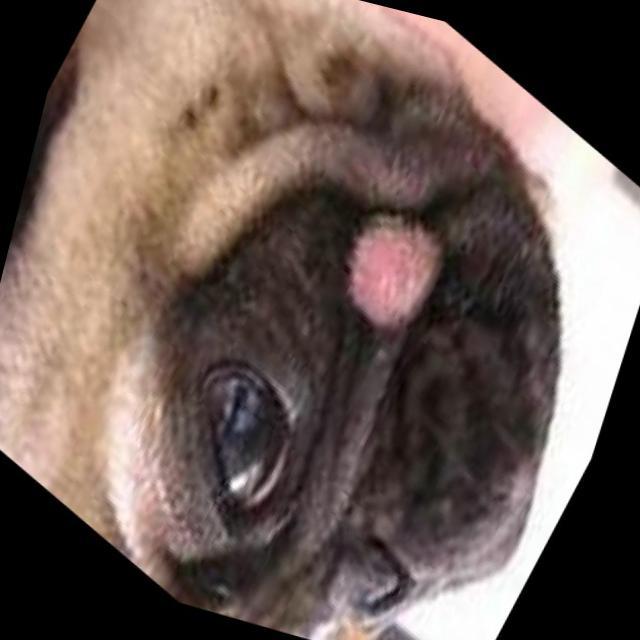
Canine ringworm (Dermatophytosis) — fungal infection caused by Microsporum or Trichophyton. Presents with circular alopecia, scaling, crusting, and broken hairs.